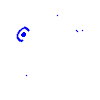
Particle: pion